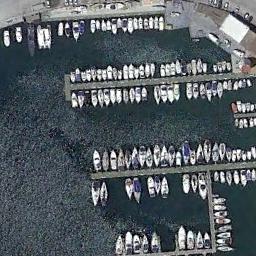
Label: harbor